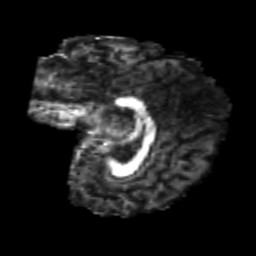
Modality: FA
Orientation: sagittal
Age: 22
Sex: female
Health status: healthy
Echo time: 0.074 s